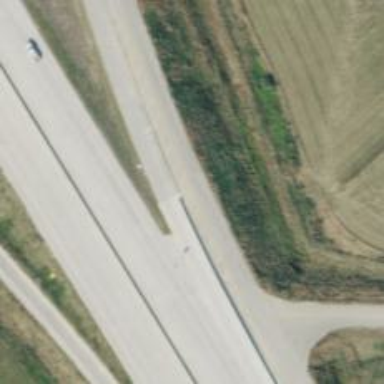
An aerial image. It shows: Tertiary road with frontage road.